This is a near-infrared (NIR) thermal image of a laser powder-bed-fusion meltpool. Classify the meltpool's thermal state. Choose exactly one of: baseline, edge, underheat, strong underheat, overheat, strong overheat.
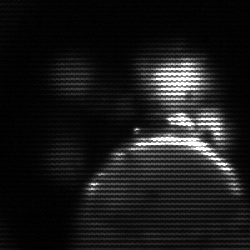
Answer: edge